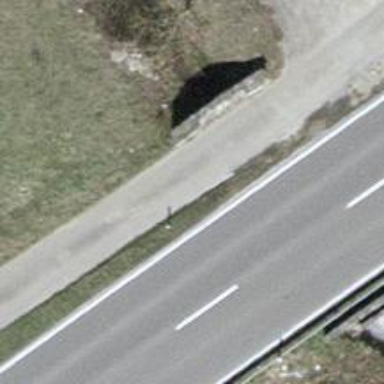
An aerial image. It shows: Culvert tunnel.